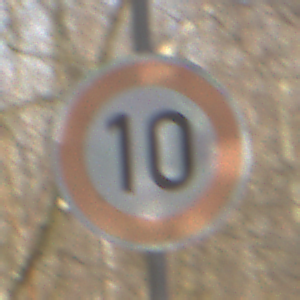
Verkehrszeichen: Geschwindigkeit10
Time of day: MorningAfternoon
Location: Outdoor (Nature)
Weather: Clear
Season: Winter
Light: Natural